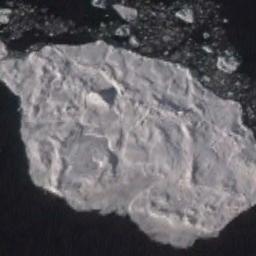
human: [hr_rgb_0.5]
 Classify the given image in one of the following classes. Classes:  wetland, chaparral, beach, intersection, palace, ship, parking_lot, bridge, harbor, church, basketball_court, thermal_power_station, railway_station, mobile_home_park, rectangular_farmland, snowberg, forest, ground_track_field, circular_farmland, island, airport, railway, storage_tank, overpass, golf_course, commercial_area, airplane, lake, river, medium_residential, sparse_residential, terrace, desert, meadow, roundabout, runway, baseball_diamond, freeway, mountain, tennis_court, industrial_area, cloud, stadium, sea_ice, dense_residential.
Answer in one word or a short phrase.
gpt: sea_ice